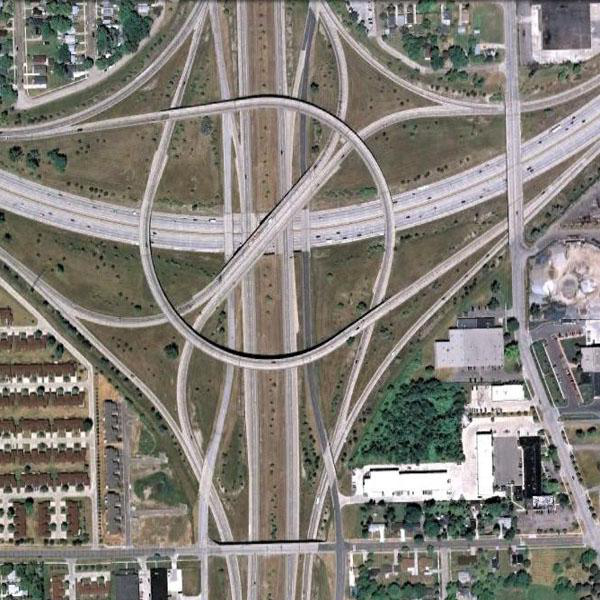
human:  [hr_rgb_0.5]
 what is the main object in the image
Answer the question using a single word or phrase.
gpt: viaduct